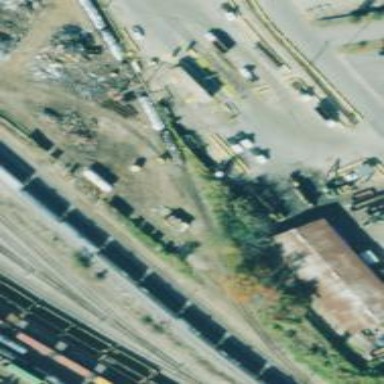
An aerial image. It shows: Rail spur service.